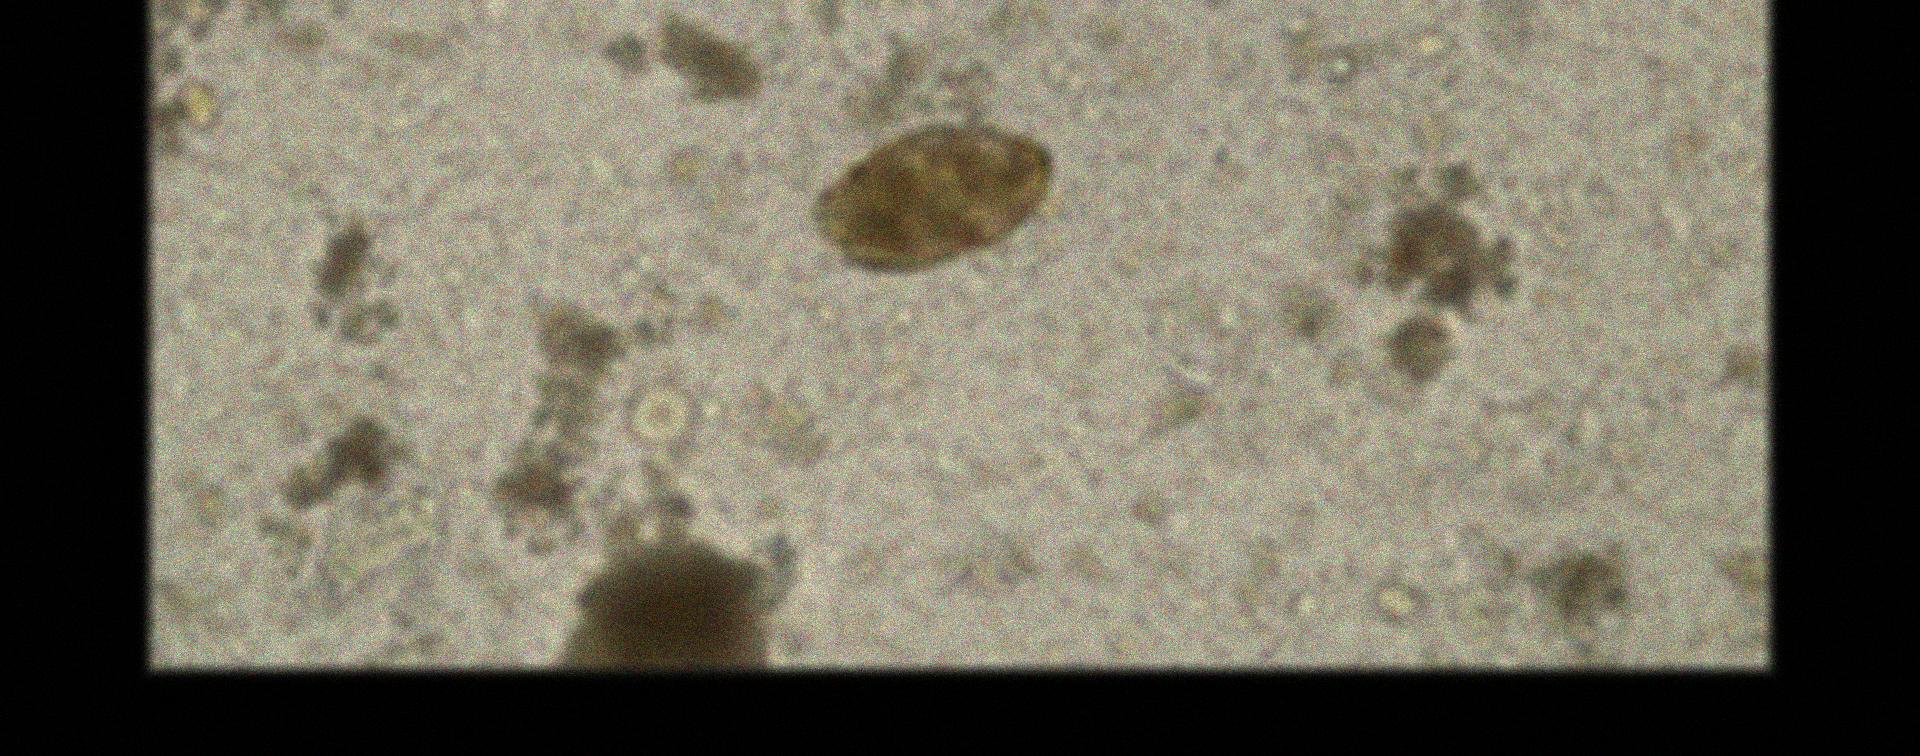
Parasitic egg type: Paragonimus spp